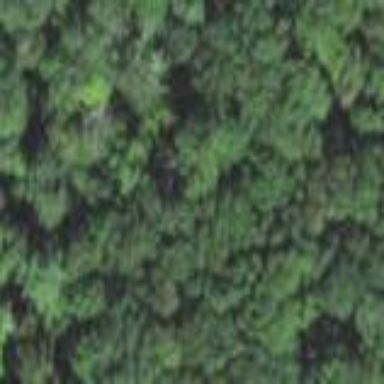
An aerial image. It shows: Mixed woodland with various types of leaves.